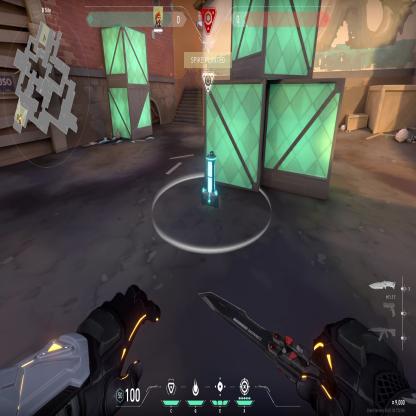
Label: planted spike